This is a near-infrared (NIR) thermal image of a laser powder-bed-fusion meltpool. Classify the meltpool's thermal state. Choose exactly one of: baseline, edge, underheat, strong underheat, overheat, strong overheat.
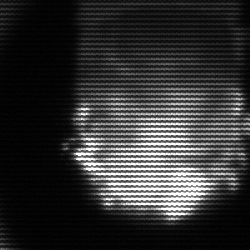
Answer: baseline